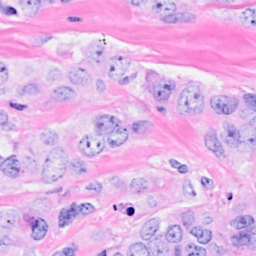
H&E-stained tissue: Breast